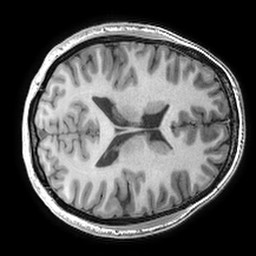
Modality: T1w
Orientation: axial
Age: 21
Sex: female